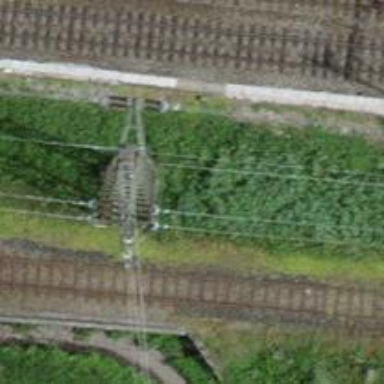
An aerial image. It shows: Concrete power pole.